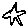
Label: star